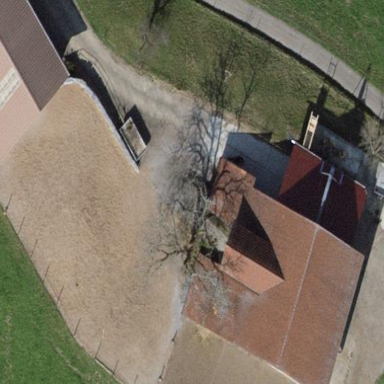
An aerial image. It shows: Farmyard area.